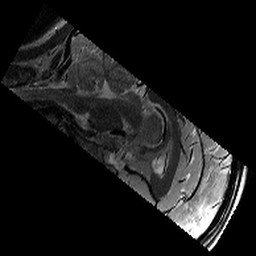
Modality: T2w
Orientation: sagittal
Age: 10
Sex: male
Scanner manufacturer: siemens
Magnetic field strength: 3 T
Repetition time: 9.23 s
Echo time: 0.067 s